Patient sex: M
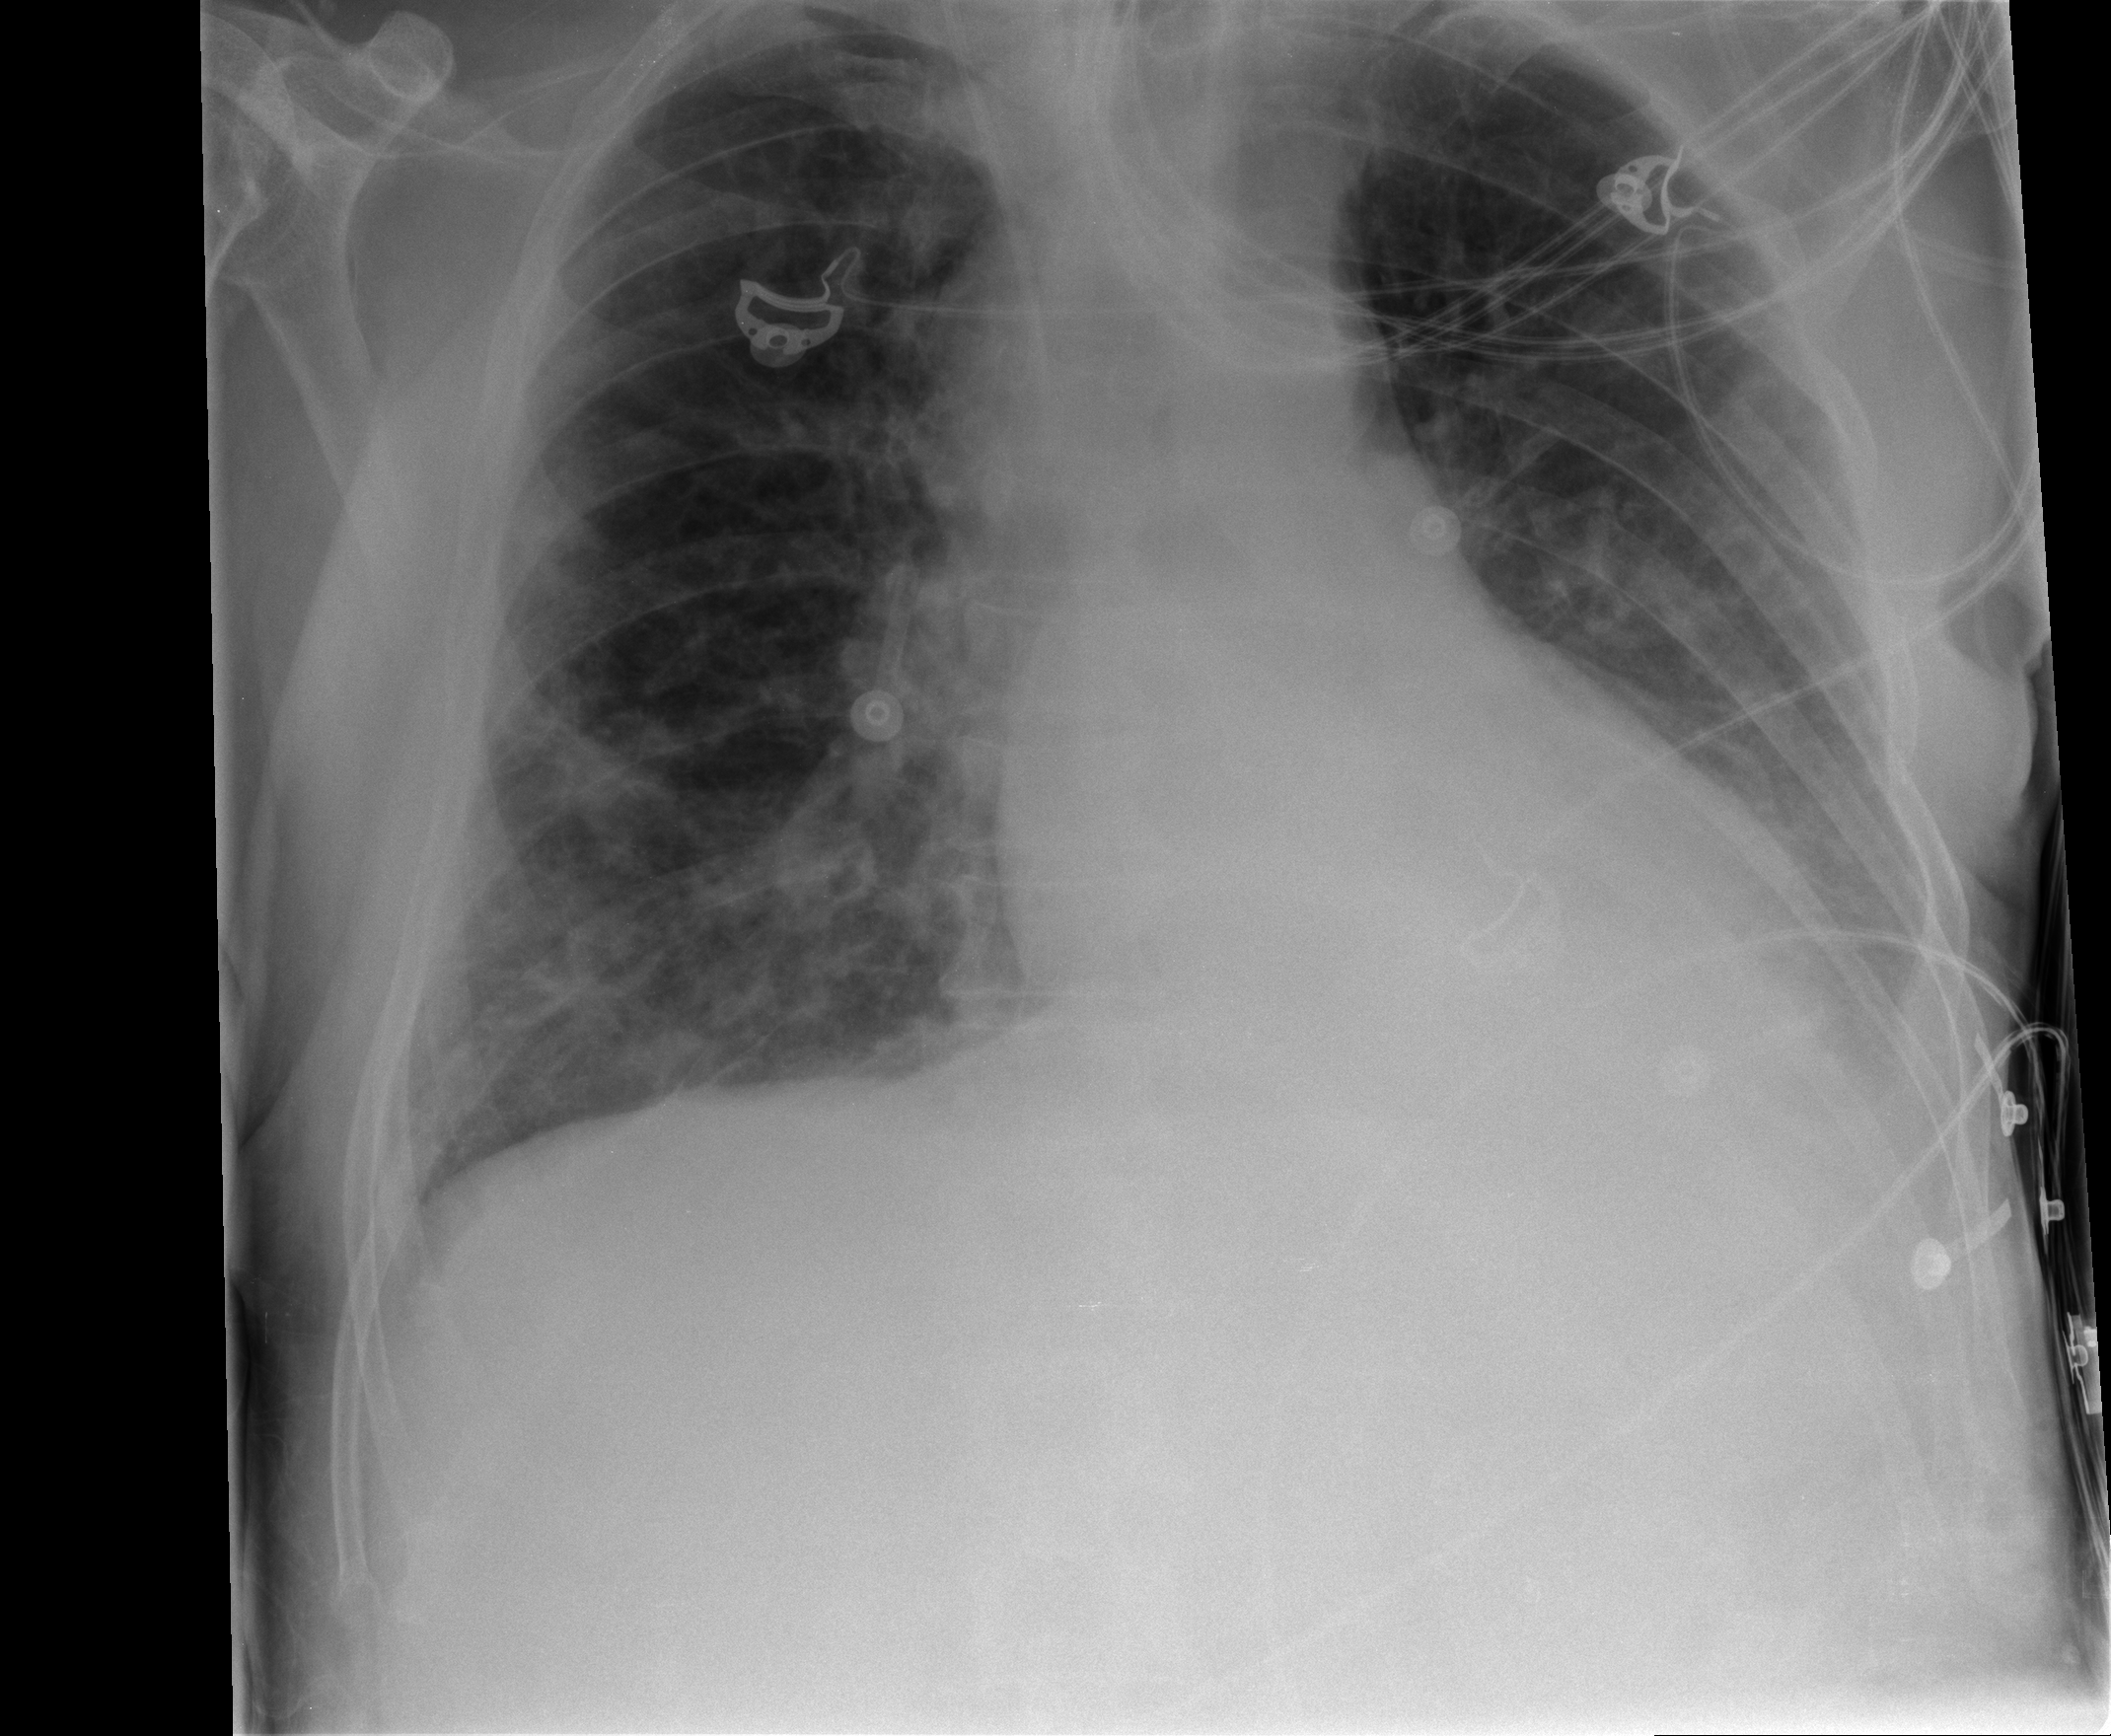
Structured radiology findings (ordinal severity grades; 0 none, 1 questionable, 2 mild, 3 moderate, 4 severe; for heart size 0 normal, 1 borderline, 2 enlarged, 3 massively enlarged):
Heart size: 0
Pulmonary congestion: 0
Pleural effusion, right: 0
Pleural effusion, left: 2
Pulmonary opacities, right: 3
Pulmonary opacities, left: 2
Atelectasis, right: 2
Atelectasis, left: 2